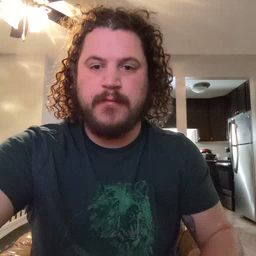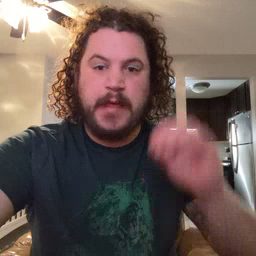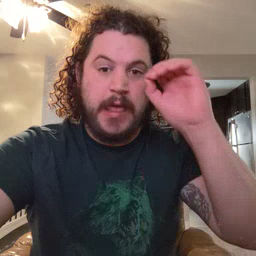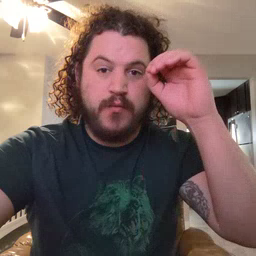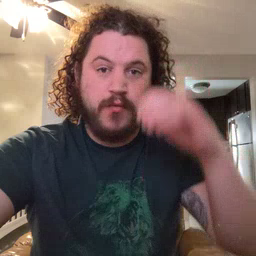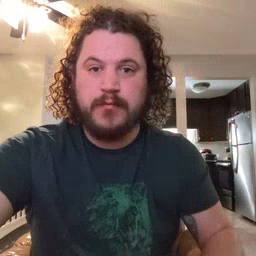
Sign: owl